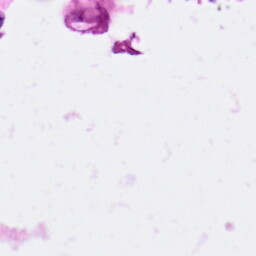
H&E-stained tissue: Pancreatic